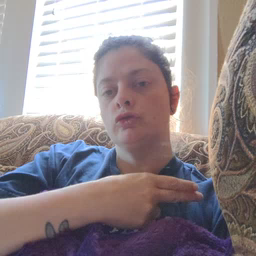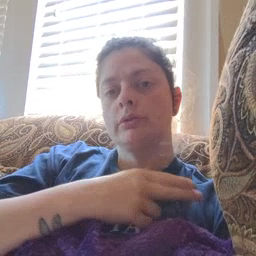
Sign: after